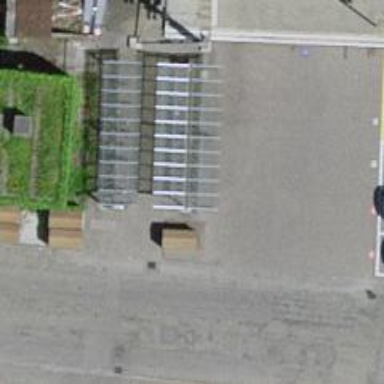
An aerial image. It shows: Bicycle parking area with stands.